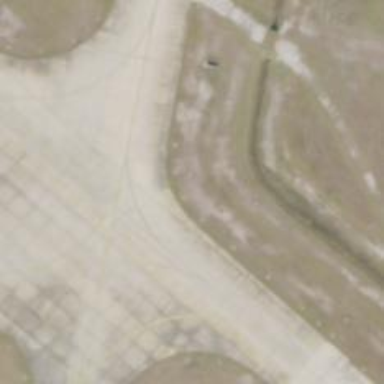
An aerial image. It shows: View of taxiway at the airport.